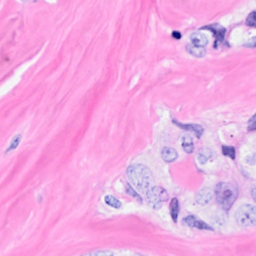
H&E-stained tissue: Breast